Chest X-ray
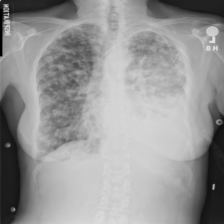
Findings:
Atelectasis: negative
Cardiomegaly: negative
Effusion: negative
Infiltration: negative
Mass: negative
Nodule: positive
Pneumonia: negative
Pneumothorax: negative
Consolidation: negative
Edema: negative
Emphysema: negative
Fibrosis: negative
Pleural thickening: negative
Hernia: negative